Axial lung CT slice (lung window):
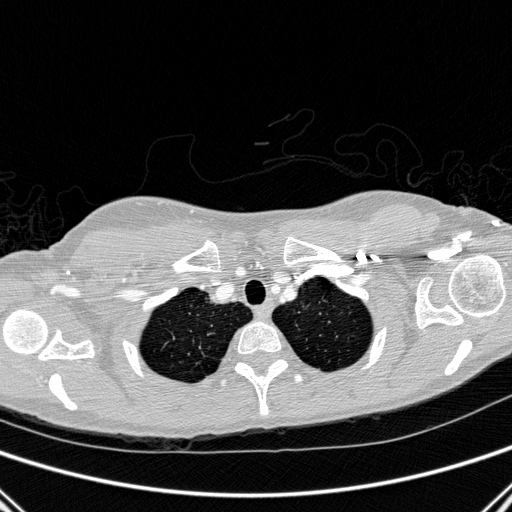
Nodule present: no